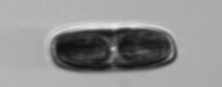
Label: Ephemera